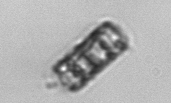
Label: Paralia_sulcata